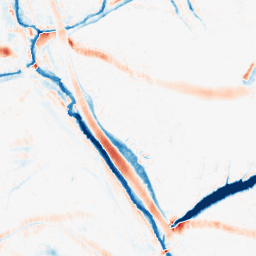
Category: morphological
Decomposition family: morphological_ellipse
Decomposition parameters: operation: average
width: 20
height: 10
Upsampling method: cubic_mitchell
Upsampling parameters: scale: 4
Upsampling scale: 4